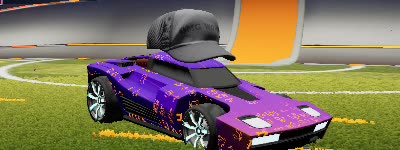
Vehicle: breakout